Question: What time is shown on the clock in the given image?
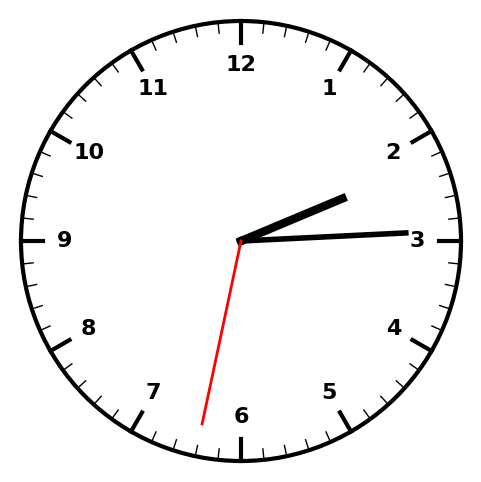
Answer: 02:14:32